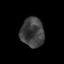
Tissue: skin
Cell type: Epithelial cells
Senescence score: 0.2823
Nuclear area (px): 671
Mean DAPI intensity: 62.644